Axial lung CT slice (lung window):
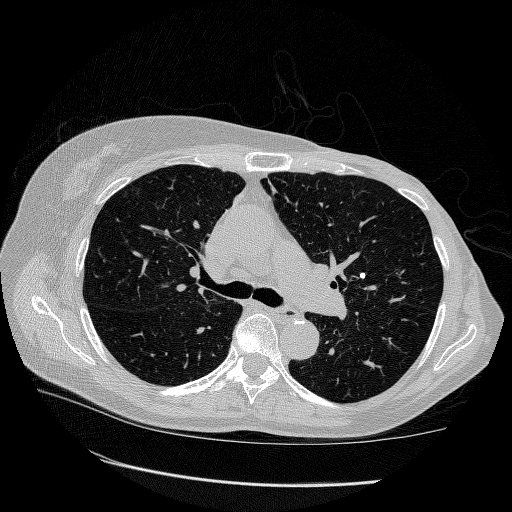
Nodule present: yes
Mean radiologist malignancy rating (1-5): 1